Field crop: tomato
Growth stage: 1
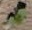
Species: solanum